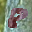
Label: 8